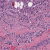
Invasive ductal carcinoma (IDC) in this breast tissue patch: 1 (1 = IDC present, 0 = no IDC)